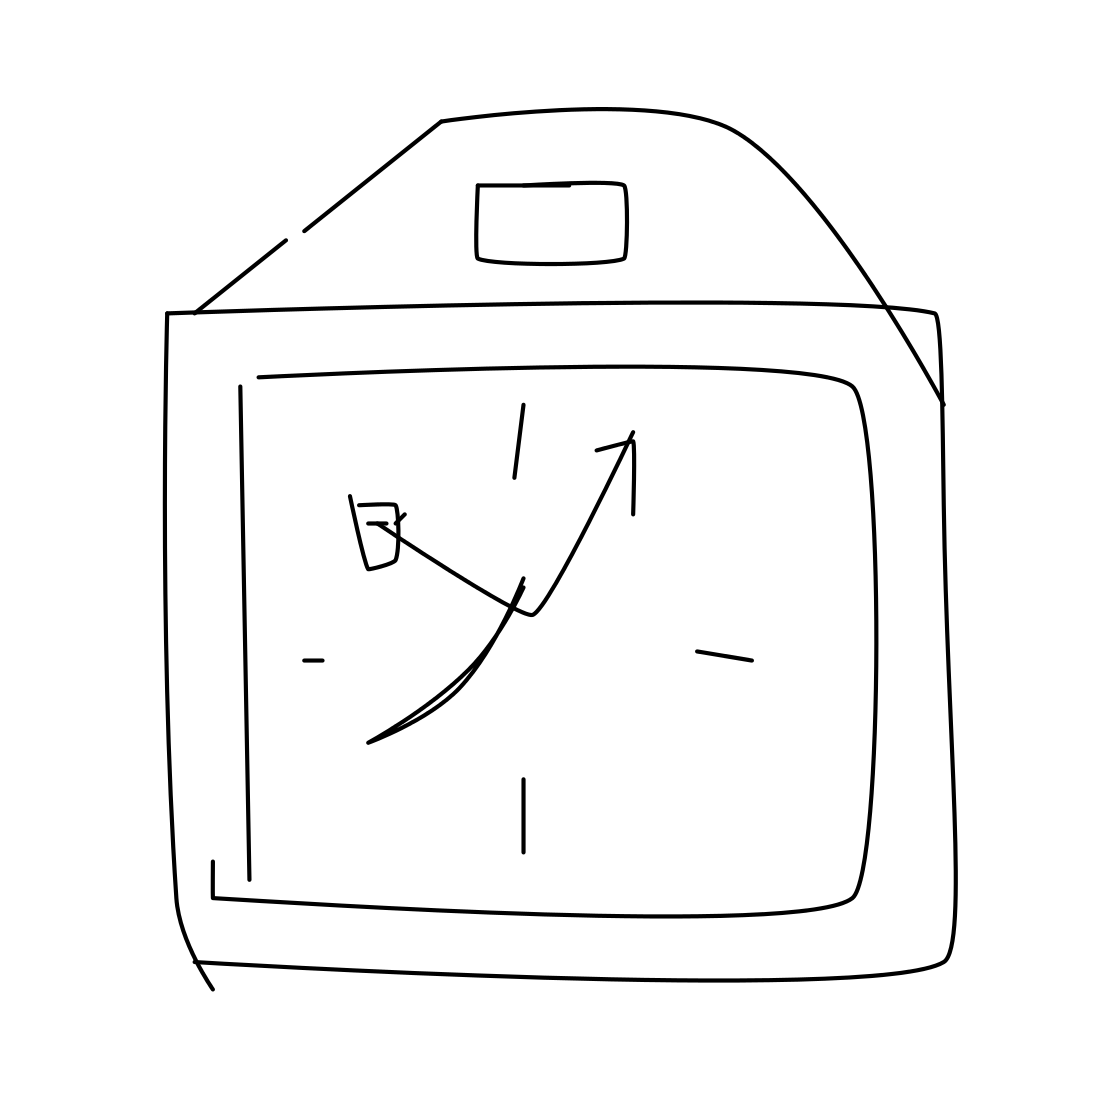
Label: alarm clock